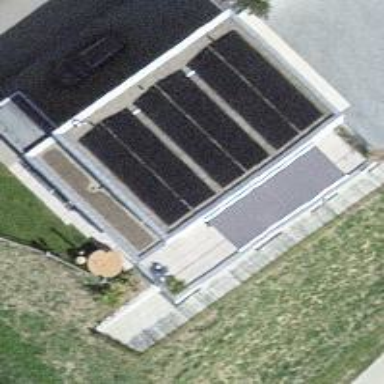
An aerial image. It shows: Solar photovoltaic panel generator.